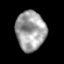
Tissue: prostate
Cell type: Epithelial cells
Senescence score: 0.3106
Nuclear area (px): 1150
Mean DAPI intensity: 160.553